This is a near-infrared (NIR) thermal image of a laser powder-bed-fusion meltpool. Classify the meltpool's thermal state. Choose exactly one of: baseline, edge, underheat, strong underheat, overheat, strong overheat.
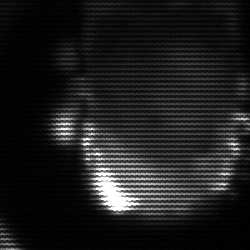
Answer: baseline